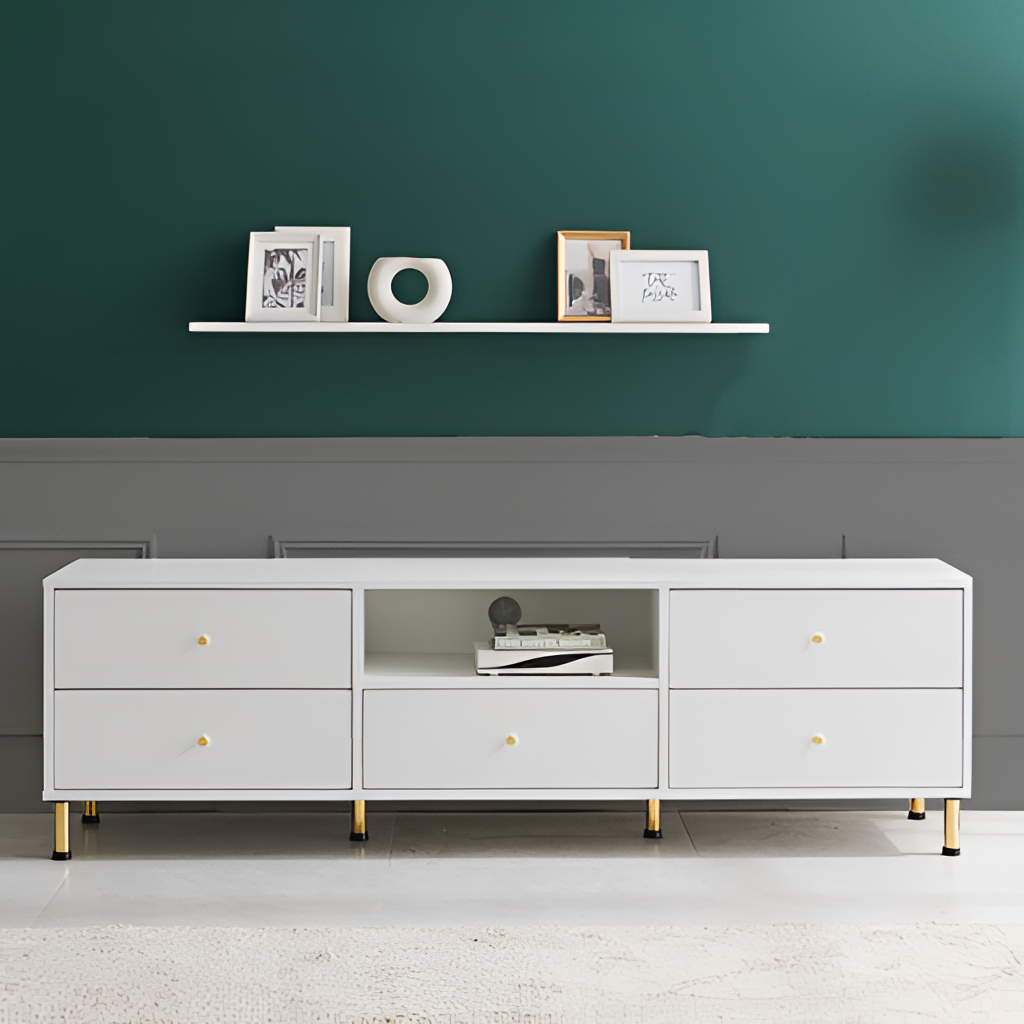
living room, wood console table, gray tile flooring, with solid pattern, paint wallpaper, with horizontal two tone pattern, modern